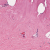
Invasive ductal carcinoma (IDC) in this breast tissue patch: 0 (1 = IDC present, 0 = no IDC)